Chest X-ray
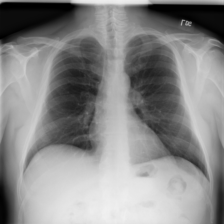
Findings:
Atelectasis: negative
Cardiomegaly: negative
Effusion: negative
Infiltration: negative
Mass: negative
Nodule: negative
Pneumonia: negative
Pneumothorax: negative
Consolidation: negative
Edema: negative
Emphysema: negative
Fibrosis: negative
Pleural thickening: negative
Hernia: negative